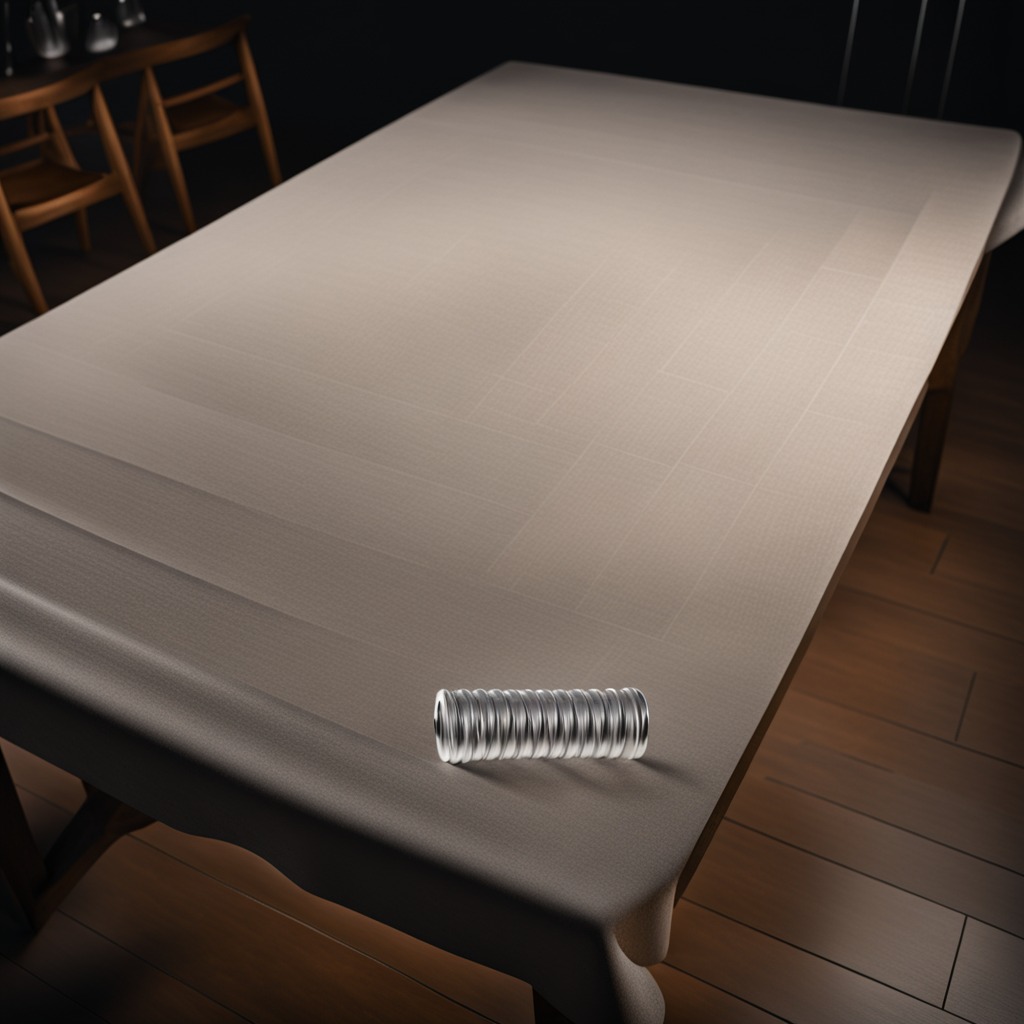
A coiled metal spring is lying on a wooden table.